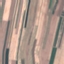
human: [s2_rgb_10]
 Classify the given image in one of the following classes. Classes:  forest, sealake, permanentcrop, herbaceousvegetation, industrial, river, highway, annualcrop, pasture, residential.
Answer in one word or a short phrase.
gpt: AnnualCrop